Question: The background color of my scene is black. How can I change this color?
Looks like I'm doing something wrong because 'glClearColor()' function is not working: I tried to change the values but nothing happened. I'm new to 'OpenGL' and programming in general.
'''
#include <GL/glut.h>
void Ayarlar(void);
void CizimFonksiyonu(void);
int main(int argc, char **argv) {
glutInit(&argc, argv);
glutInitDisplayMode(GLUT_SINGLE | GLUT_RGB);
glutInitWindowPosition(200, 200);
glutInitWindowSize(400, 400);
glutCreateWindow("ilk OpenGL programim");
glutDisplayFunc(CizimFonksiyonu);
glutMainLoop();
Ayarlar();
return 0;
}
void Ayarlar(void) {
glClearColor(1 ,0 ,0 , 1);
glShadeModel(GLU_FLAT);
}
void CizimFonksiyonu(void) {
glClear(GL_COLOR_BUFFER_BIT);
glFlush();
}
'''

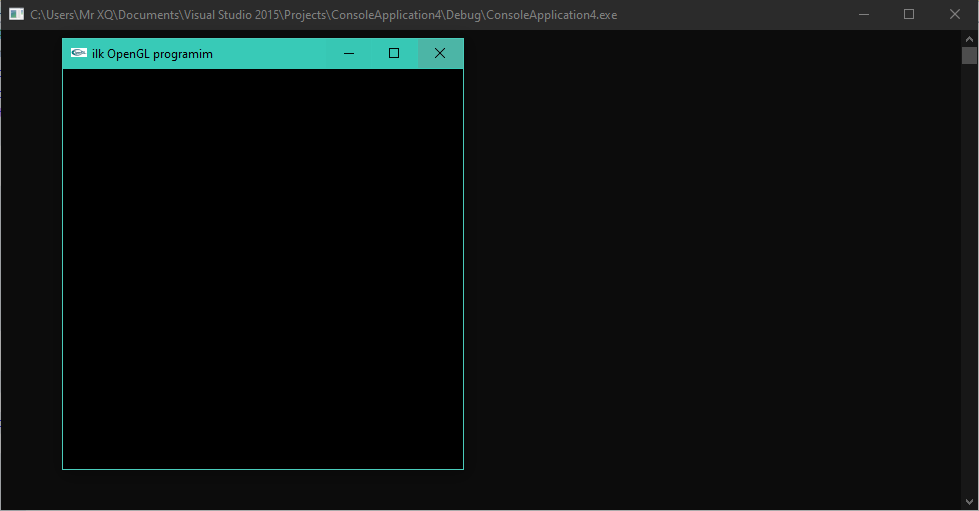
Answer: 'Ayarlar()' has to be called be for <URL>. 'glutMainLoop' enters the GLUT event processing loop and never returns. You have to set the OpenGL states before.
'''
glutDisplayFunc(CizimFonksiyonu);
Ayarlar();
glutMainLoop();
'''